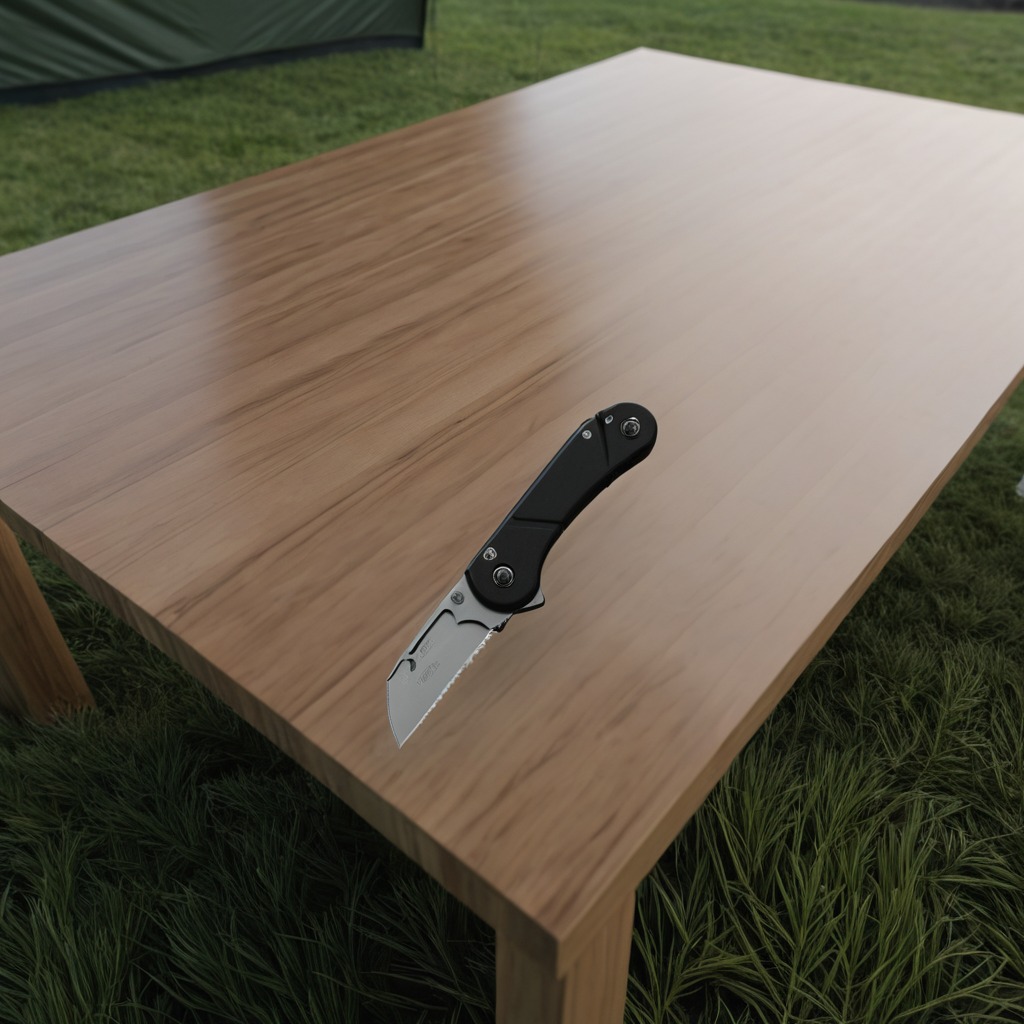
A utility knife is lying on the wooden table.